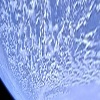
Label: cloud